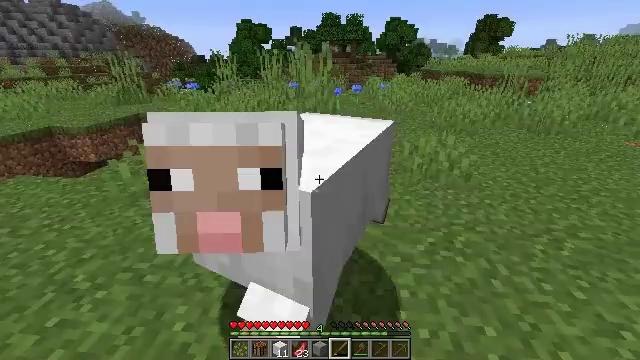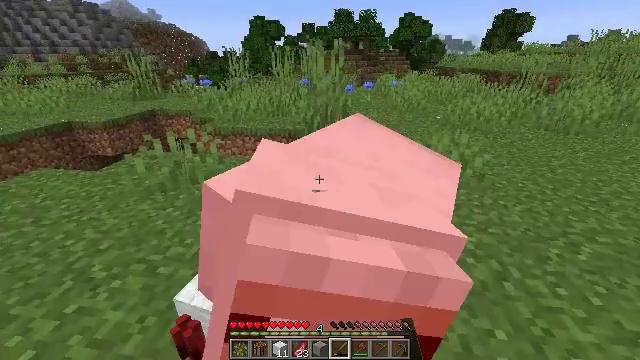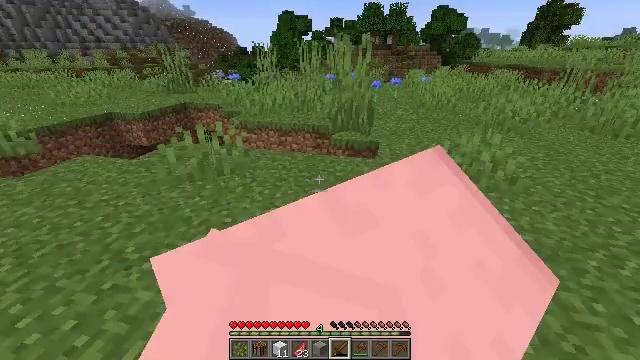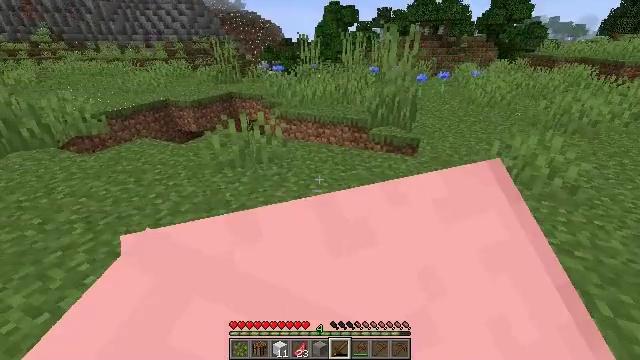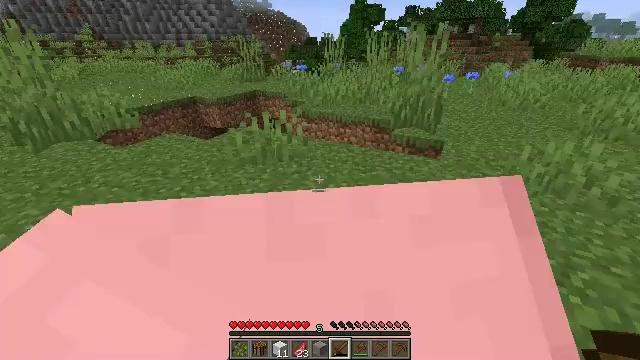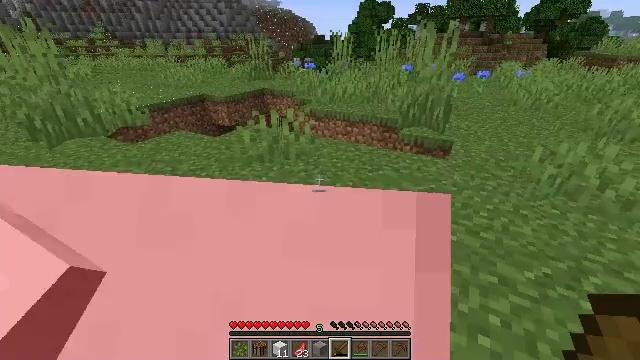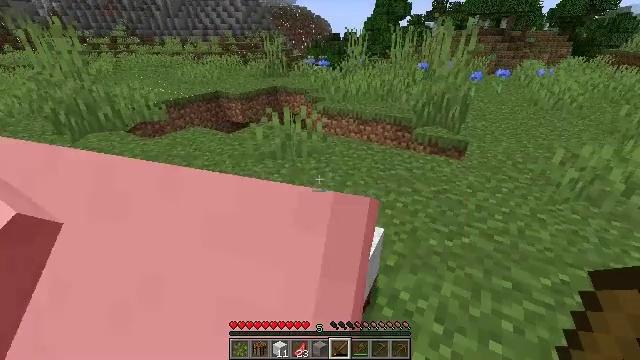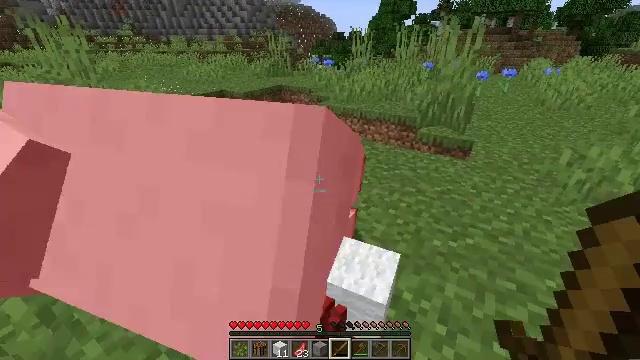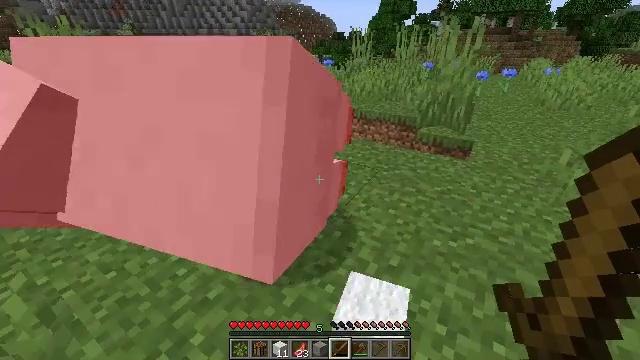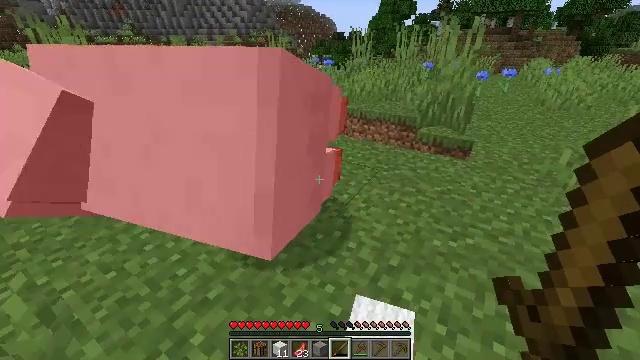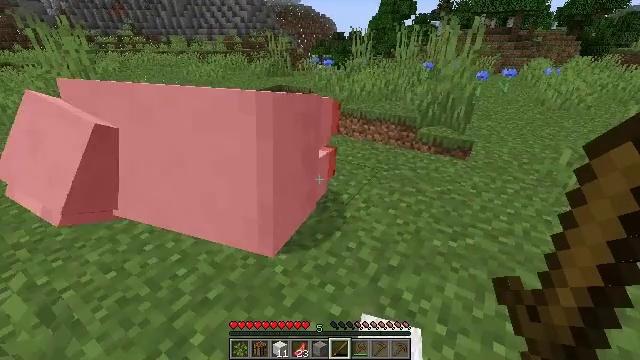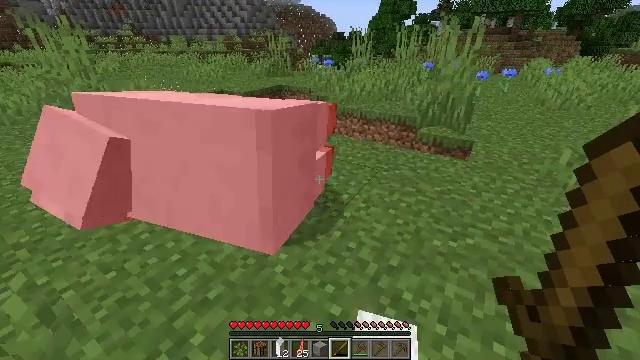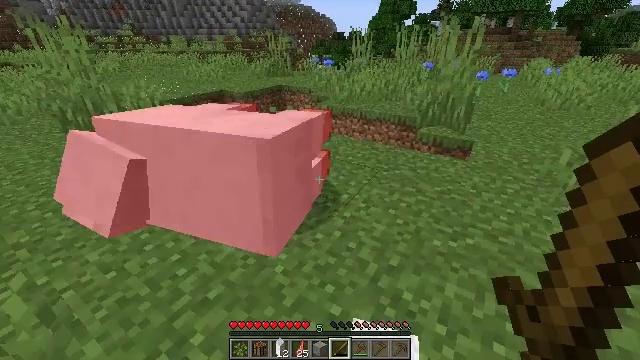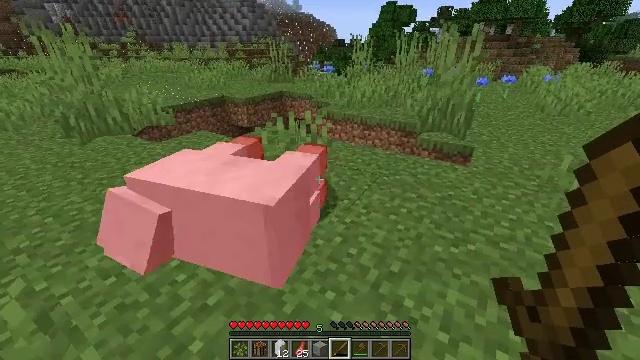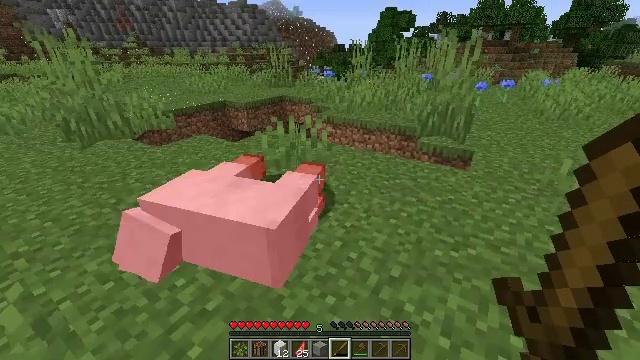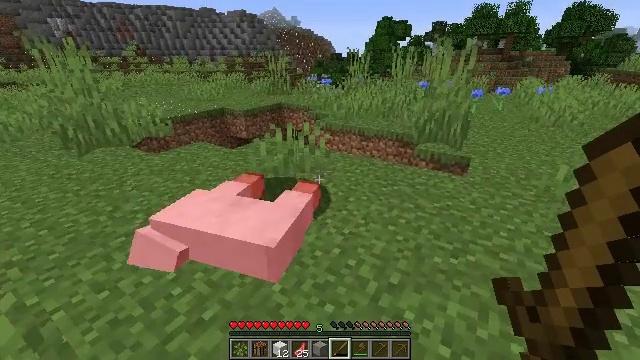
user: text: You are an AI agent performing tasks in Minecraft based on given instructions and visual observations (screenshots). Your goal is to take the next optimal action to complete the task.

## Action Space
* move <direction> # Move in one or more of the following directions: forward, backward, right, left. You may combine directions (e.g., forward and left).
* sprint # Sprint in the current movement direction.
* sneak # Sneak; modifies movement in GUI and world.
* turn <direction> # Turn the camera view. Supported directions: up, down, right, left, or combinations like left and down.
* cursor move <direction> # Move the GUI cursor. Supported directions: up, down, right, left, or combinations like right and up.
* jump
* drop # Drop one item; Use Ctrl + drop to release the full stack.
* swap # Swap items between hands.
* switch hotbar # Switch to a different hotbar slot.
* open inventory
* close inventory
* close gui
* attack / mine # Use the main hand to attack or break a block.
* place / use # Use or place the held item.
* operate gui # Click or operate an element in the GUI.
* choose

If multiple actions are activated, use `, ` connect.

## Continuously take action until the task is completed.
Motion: motion action
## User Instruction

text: Harvest sugar cane from the plant.
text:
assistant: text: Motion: turn left
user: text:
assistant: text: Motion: turn left
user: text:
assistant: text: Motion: turn left and down
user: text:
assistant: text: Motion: turn left
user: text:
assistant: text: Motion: turn left
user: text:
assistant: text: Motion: turn left
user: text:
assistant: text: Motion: no_op
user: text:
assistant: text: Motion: no_op
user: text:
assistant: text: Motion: no_op
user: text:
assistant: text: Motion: no_op
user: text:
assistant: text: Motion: no_op
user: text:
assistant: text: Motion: no_op
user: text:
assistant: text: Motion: turn up
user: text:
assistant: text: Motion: no_op
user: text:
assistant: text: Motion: turn up
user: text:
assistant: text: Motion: turn up
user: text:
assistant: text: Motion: no_op
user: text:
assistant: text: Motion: no_op
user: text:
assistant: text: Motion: no_op
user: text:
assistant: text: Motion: no_op
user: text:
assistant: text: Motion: turn right
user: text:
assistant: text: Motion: turn right
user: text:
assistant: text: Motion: no_op
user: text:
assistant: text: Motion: no_op
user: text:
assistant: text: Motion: no_op
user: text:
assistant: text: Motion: no_op
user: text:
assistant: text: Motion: no_op
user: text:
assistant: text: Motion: no_op
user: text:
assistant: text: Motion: no_op
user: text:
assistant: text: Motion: no_op